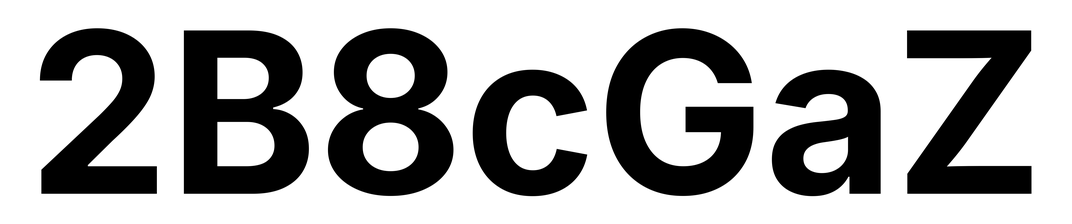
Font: Inter_Bold